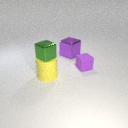
small green metal cube above large yellow rubber cylinder